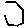
Label: hexagon